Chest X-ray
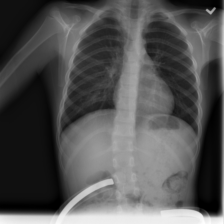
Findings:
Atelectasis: negative
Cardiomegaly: negative
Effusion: negative
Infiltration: negative
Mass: negative
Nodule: negative
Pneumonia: negative
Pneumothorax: negative
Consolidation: negative
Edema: negative
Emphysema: negative
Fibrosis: negative
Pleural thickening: negative
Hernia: negative